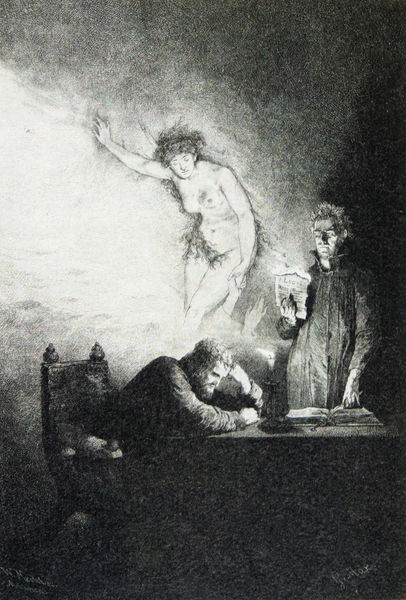
Titel: "Er schläft! So recht, ihr lust'gen zarten Jungen! Umgaukelt ihn mit süssem Traumgestalten"
Künstler: Gabriel von Max
Schlagwörter: akt, dunkel, feuer, gemälde, kopf, mann, nackt, schatten, weiß, mädchen, sitzen, brust, busen, frau, grau, hell, lampe, laterne, licht, männer, schwarz, skizze, stuhl, tisch, zeichnung, bart, gesichter, wand, gesicht, lang, hände, wind, dunkelheit, haare, sessel, blatt, person, genre, engel, brüste, papier, schreibtisch, armlehne, düster, arbeiten, grafik, zwei männer, lesen, kerze, muse, bauch, nackte, gedanken, nachdenken, offen, flamme, helligkeit, suchen, buch, denken, kreuz, brennen, kohle, traum, druck, radierung, stich, lithografie, denker, bleistift, kranz, kohlezeichnung, litographie, kerzenschein, schein, verzweiflung, erleuchtet, papierrolle, jesus, brief, hilfe, schmerz, nymphe, vision, erscheinung, venus, niederländer, gelehrter, schriftstück, aufgeschlagen, fee, lichtschein, geist, wissenschaft, eingebung, tram, wünsche, grübeln, bedeckung, caravaggio, disegno, wahn, stuhl tisch, deker, noch ein mann, denkt nach, strubbelhaare, einflüstern, schwarz wei0, sorgen hilfe, nachtmarei, honthorst